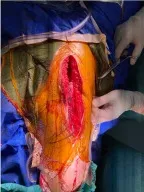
(J,K) The muscles were sutured and fixed on the Lars ligament.
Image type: medical_photograph (other_medical_photograph)